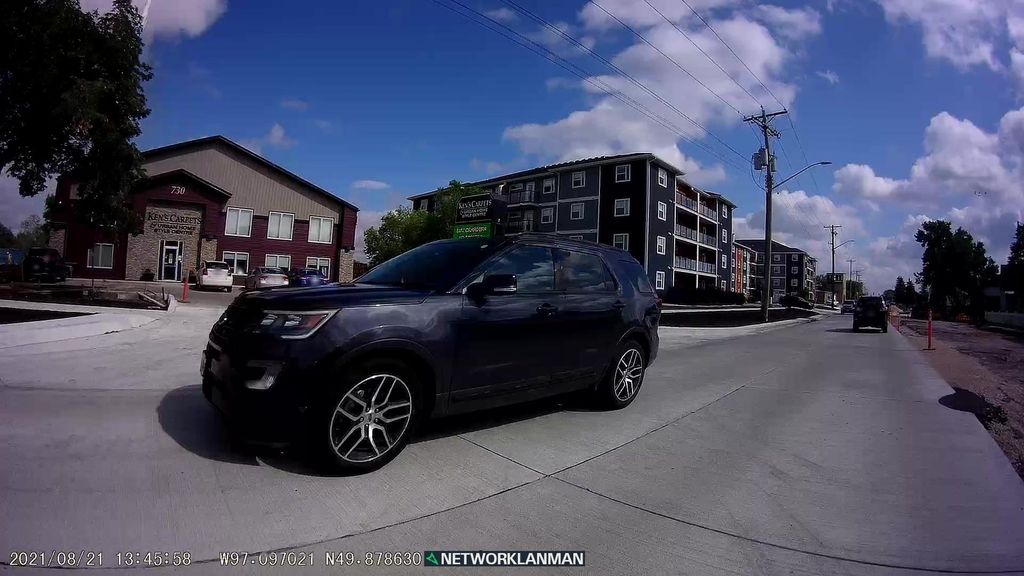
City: winnipeg